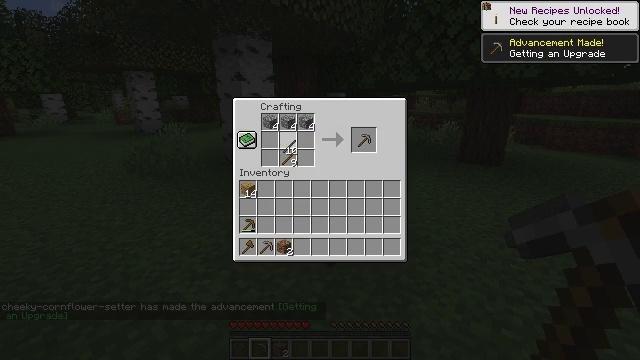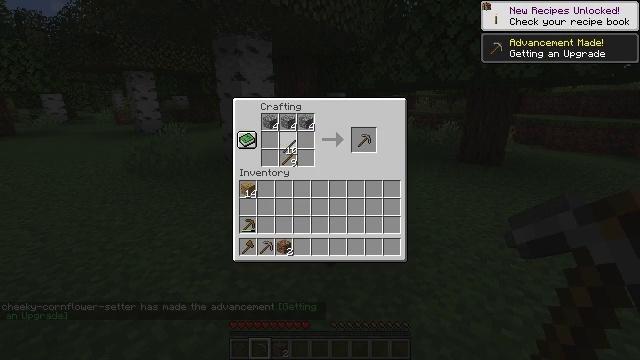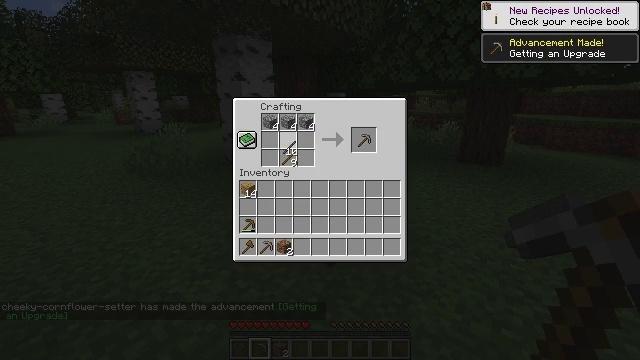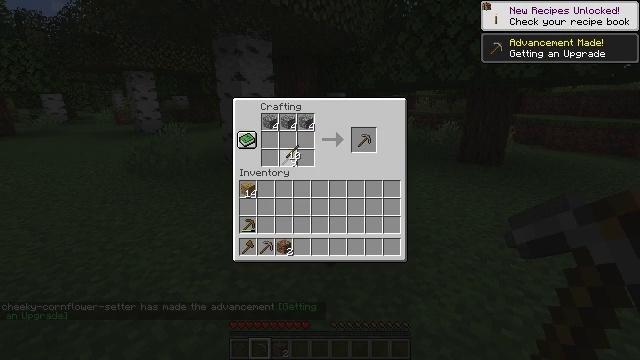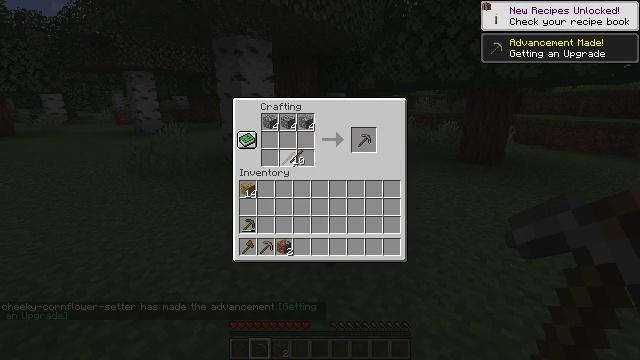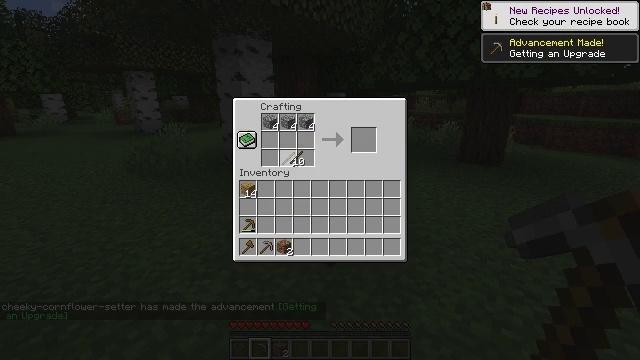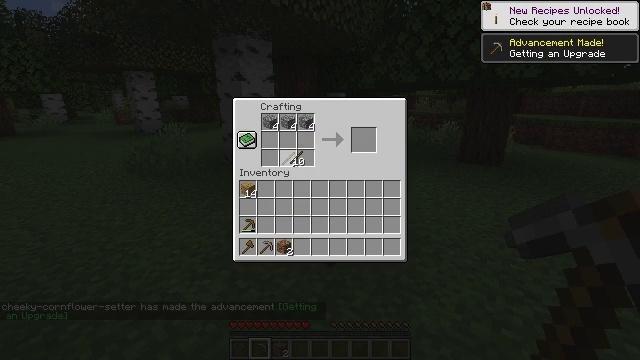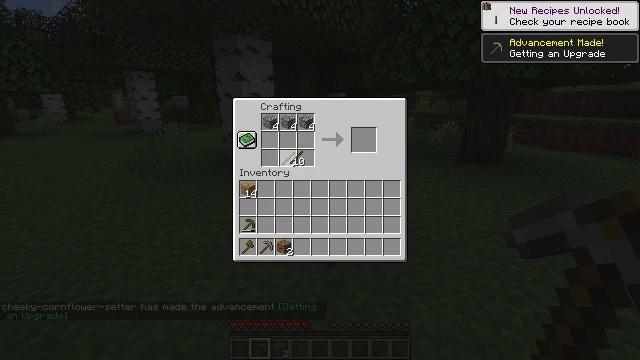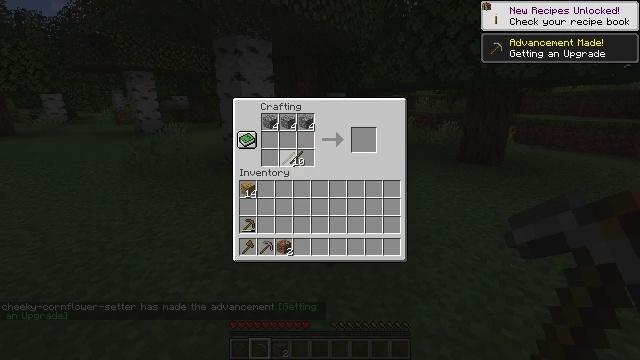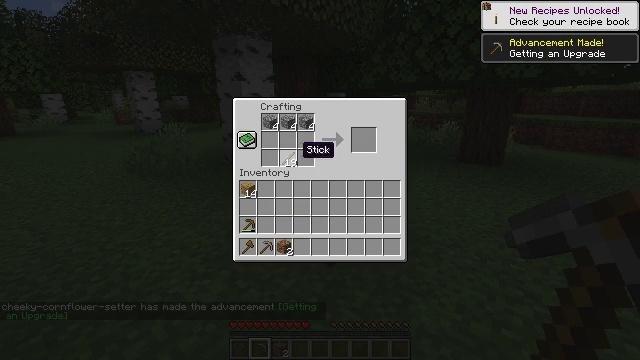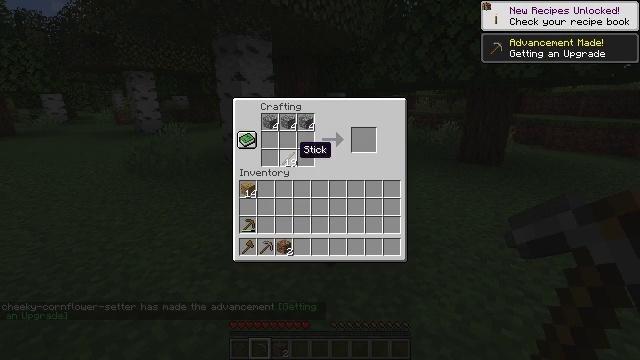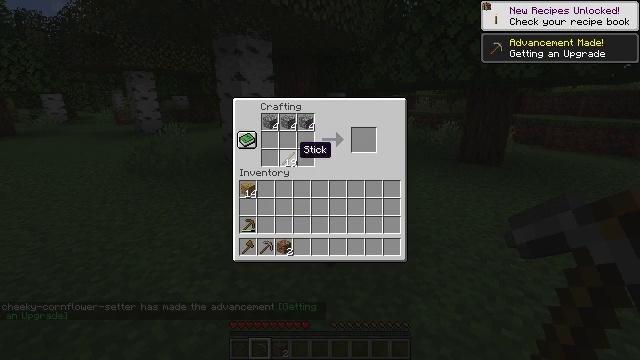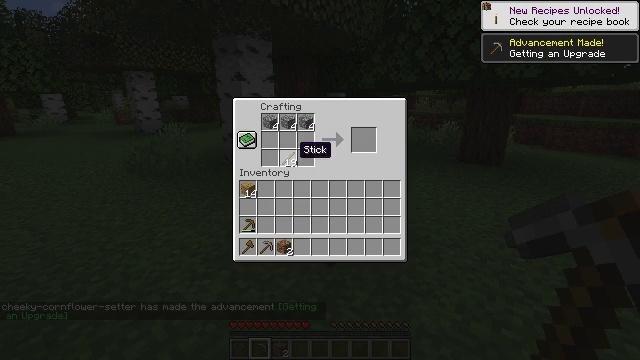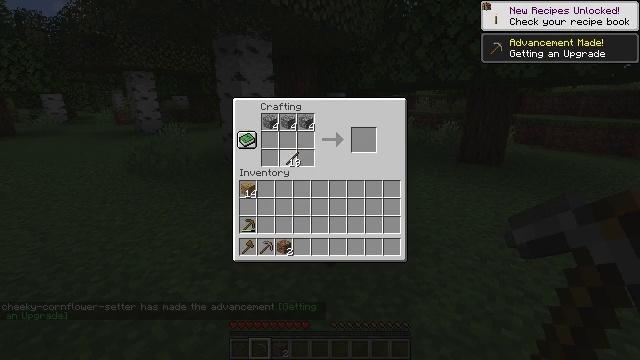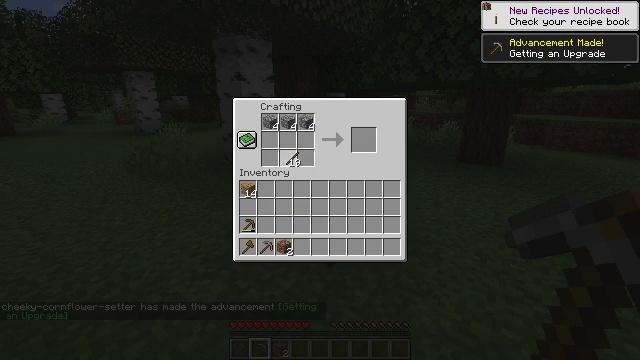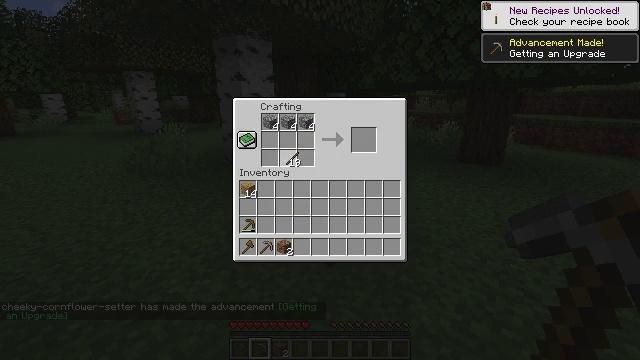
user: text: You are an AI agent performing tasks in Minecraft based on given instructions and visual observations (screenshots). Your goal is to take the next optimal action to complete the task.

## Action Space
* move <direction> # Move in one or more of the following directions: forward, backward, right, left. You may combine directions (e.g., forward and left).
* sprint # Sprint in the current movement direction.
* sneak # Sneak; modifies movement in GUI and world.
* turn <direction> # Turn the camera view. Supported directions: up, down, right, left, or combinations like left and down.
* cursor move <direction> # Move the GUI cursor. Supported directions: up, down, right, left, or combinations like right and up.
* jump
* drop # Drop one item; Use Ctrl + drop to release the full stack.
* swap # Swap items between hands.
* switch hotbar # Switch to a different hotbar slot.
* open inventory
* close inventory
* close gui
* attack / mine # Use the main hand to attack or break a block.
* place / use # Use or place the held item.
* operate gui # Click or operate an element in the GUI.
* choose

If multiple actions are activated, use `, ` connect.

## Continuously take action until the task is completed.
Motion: motion action
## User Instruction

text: Make a furnace using the crafting table and cobblestone.
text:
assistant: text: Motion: operate gui
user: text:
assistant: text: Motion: operate gui
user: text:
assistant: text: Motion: no_op
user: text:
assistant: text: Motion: no_op
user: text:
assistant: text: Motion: no_op
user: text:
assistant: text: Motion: operate gui
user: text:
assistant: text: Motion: operate gui
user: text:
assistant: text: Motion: operate gui
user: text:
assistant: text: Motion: no_op
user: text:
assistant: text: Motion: no_op
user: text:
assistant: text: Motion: no_op
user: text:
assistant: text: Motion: no_op
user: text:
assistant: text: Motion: operate gui
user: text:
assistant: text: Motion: operate gui
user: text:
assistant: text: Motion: operate gui
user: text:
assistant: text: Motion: no_op
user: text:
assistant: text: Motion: no_op
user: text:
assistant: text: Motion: no_op
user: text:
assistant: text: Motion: cursor move left and down
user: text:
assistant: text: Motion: no_op
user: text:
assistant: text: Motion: no_op
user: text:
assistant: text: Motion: operate gui
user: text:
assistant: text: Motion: operate gui
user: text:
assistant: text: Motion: operate gui
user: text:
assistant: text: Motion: operate gui
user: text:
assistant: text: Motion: no_op
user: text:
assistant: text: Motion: no_op
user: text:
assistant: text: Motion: no_op
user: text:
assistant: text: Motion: no_op
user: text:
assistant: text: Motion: no_op